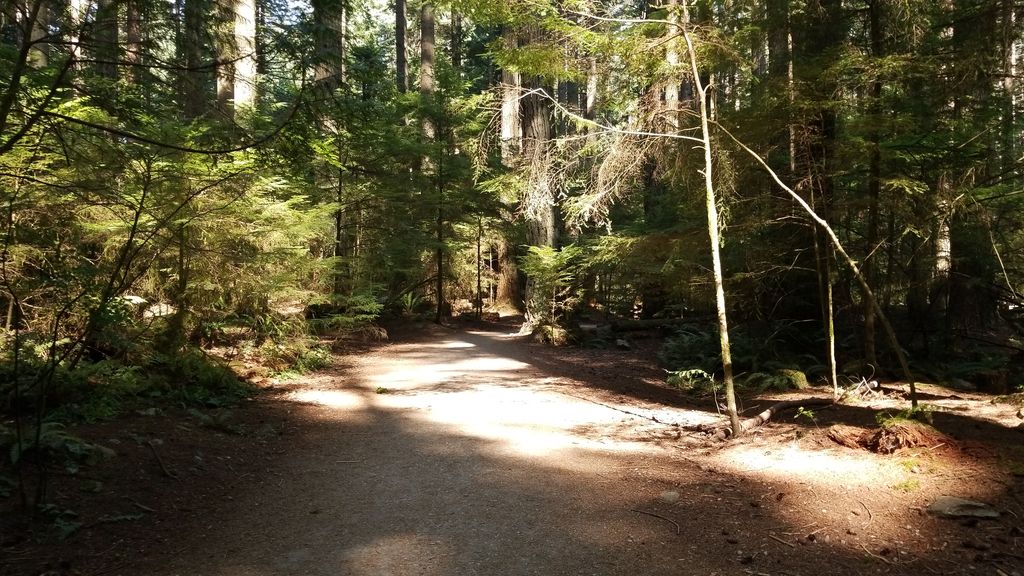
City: vancouver